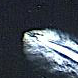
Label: Civil_yacht